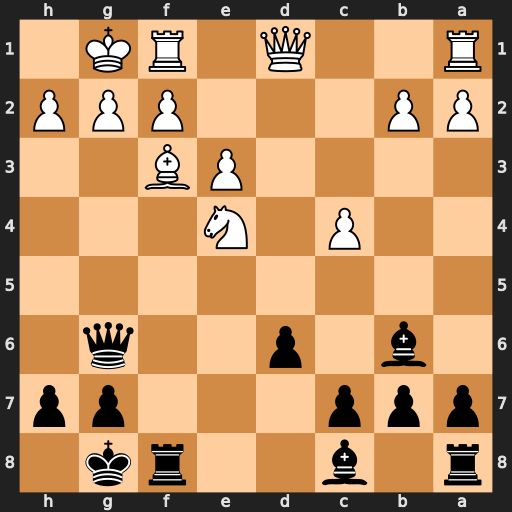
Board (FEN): r1b2rk1/ppp3pp/1b1p2q1/8/2P1N3/4PB2/PP3PPP/R2Q1RK1
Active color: b
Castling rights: -
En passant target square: -
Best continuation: Rxf3 Qxf3 Bg4 Nf6+ gxf6